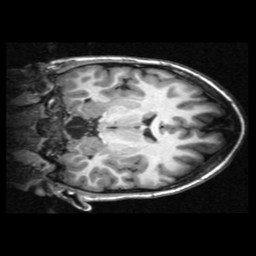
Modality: T1w
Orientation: coronal
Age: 10
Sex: female
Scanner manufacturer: siemens
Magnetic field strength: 3 T
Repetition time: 2.3 s
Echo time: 0.00336 s